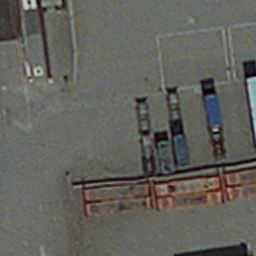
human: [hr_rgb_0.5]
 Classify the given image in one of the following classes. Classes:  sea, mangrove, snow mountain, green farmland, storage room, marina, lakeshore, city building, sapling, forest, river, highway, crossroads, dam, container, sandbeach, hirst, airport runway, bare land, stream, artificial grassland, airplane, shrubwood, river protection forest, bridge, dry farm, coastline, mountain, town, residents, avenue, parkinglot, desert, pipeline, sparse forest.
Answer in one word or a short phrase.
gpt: container